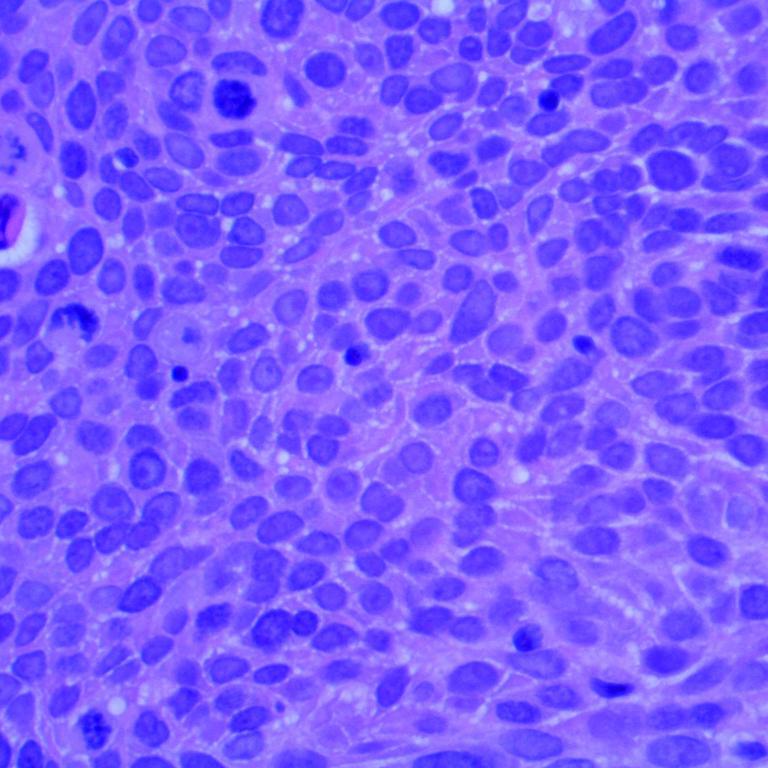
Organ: lung
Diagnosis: squamous carcinomas